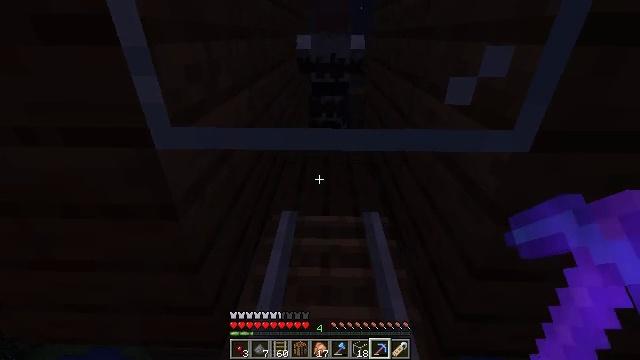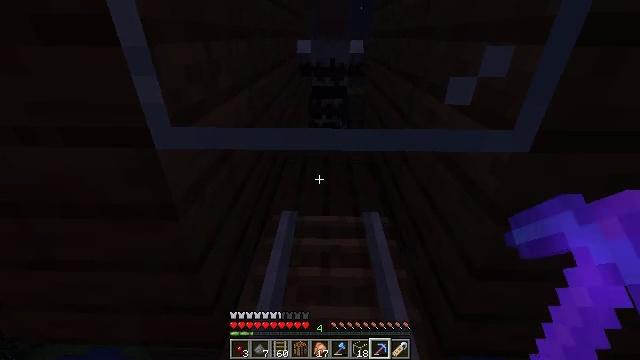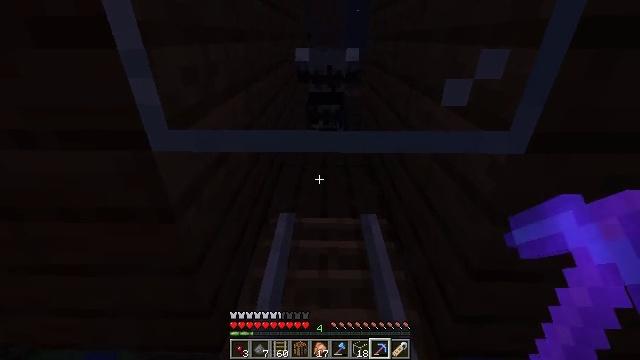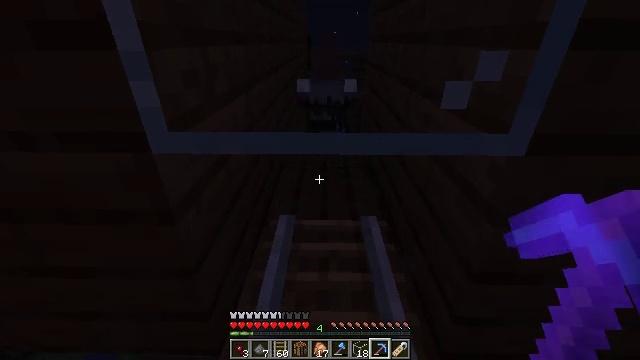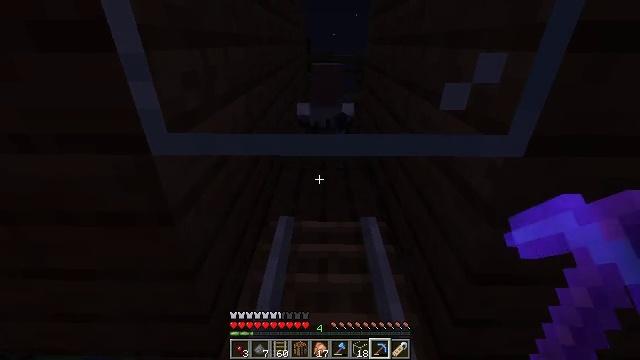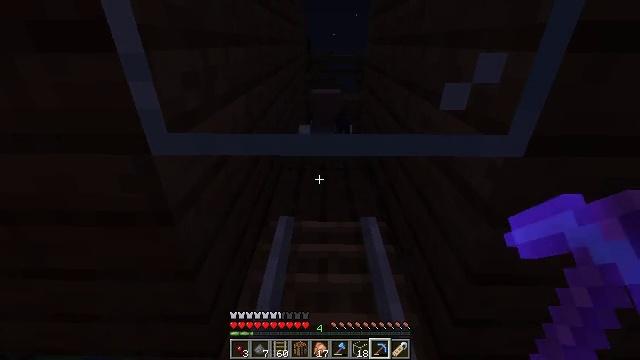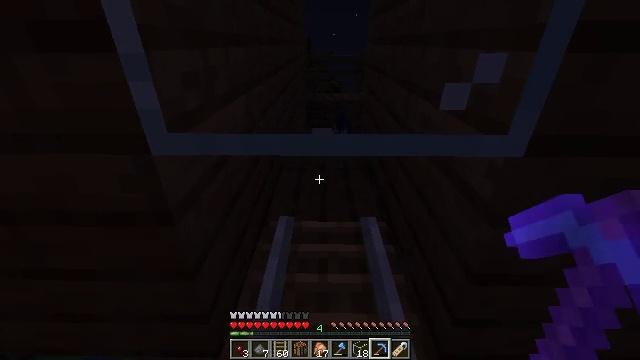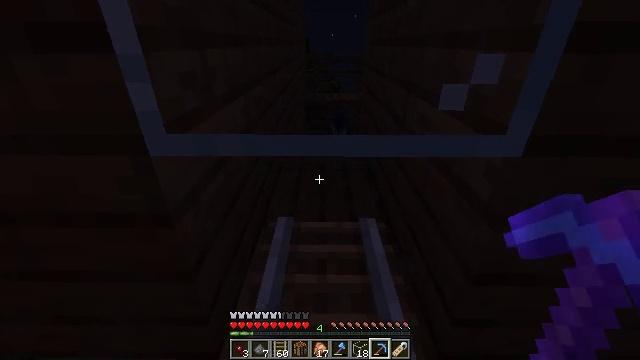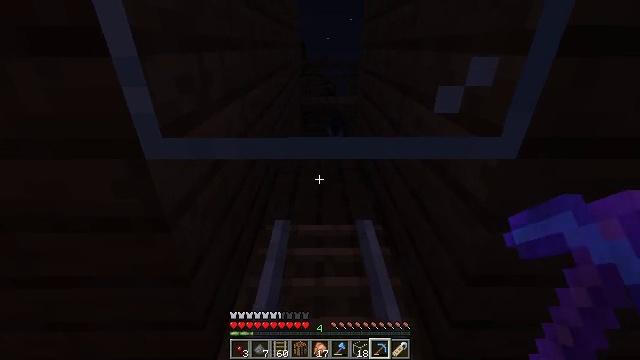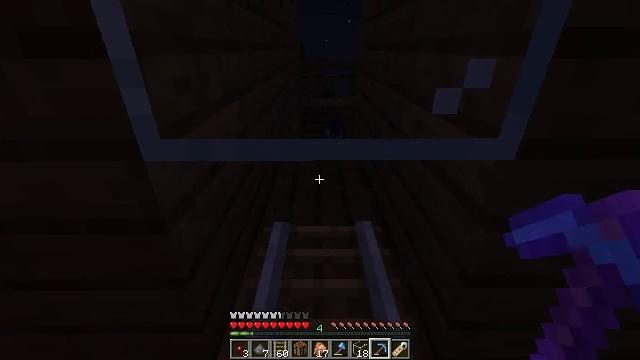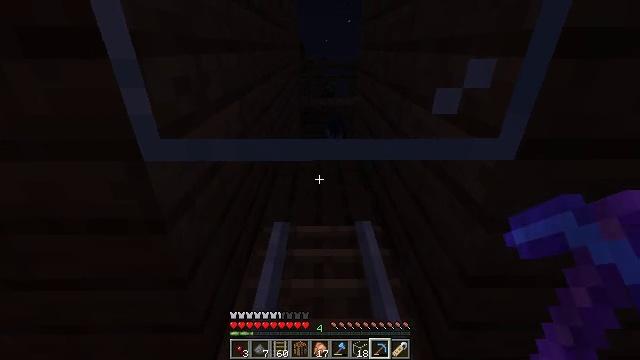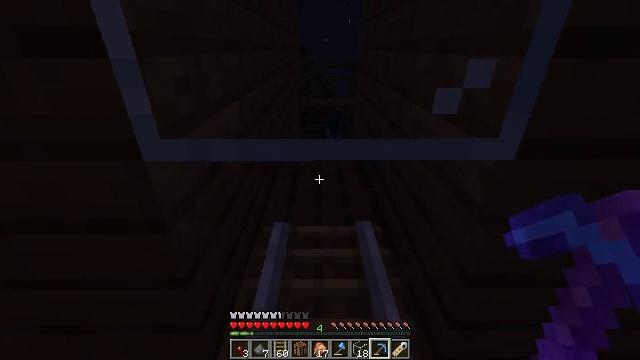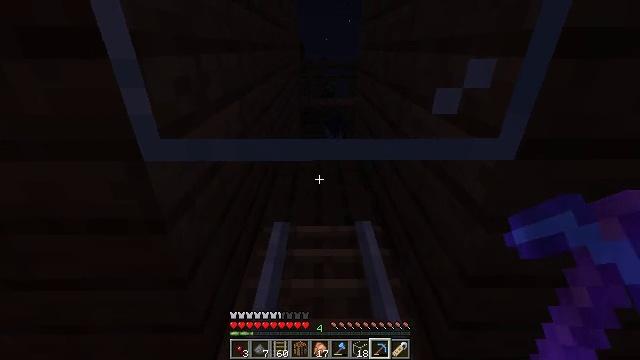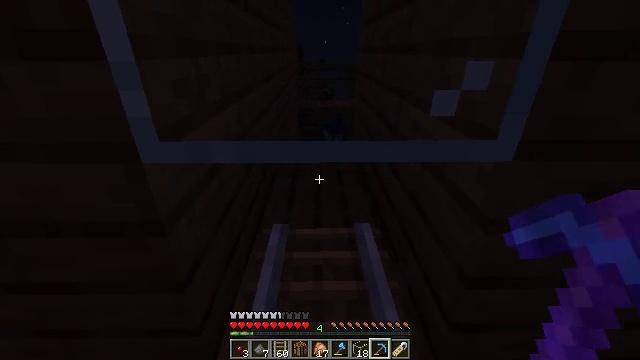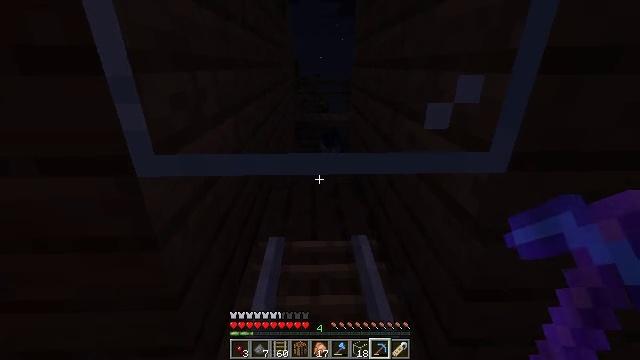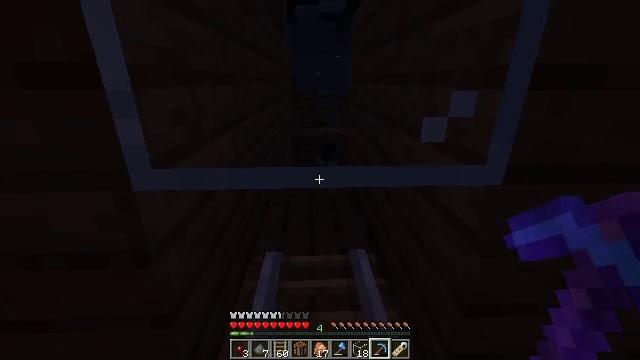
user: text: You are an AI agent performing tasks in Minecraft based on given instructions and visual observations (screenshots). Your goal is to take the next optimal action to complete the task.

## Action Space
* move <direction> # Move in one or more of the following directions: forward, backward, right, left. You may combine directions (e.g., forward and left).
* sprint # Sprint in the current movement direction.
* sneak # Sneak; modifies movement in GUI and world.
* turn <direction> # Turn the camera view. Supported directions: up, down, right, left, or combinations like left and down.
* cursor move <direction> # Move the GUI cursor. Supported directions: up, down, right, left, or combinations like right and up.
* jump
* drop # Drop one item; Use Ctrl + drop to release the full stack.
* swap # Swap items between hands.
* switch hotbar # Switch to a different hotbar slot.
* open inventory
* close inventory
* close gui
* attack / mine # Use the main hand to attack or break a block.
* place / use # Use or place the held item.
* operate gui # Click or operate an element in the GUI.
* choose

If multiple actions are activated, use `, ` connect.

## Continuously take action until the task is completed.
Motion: motion action
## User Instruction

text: Break the glass block.
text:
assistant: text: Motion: sneak
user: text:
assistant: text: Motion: sneak
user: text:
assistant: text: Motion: sneak
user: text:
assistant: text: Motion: sneak
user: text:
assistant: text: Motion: sneak
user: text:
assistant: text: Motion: sneak
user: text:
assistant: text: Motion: sneak
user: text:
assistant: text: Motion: sneak
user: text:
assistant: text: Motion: sneak
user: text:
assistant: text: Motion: sneak
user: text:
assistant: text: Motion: sneak
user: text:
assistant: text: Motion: sneak
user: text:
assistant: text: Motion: sneak
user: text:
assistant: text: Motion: sneak, turn up
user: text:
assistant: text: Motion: sneak, turn up
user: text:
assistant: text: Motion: sneak, turn up
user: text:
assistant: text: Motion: sneak, turn up
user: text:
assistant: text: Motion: sneak, turn right and up
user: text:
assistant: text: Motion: sneak, turn up
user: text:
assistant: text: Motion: sneak
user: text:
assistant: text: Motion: no_op
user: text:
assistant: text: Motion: attack / mine
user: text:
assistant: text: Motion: attack / mine
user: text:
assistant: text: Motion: attack / mine
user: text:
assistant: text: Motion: attack / mine
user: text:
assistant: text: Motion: attack / mine
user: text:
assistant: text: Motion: attack / mine
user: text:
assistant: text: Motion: attack / mine
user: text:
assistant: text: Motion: attack / mine
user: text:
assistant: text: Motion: attack / mine